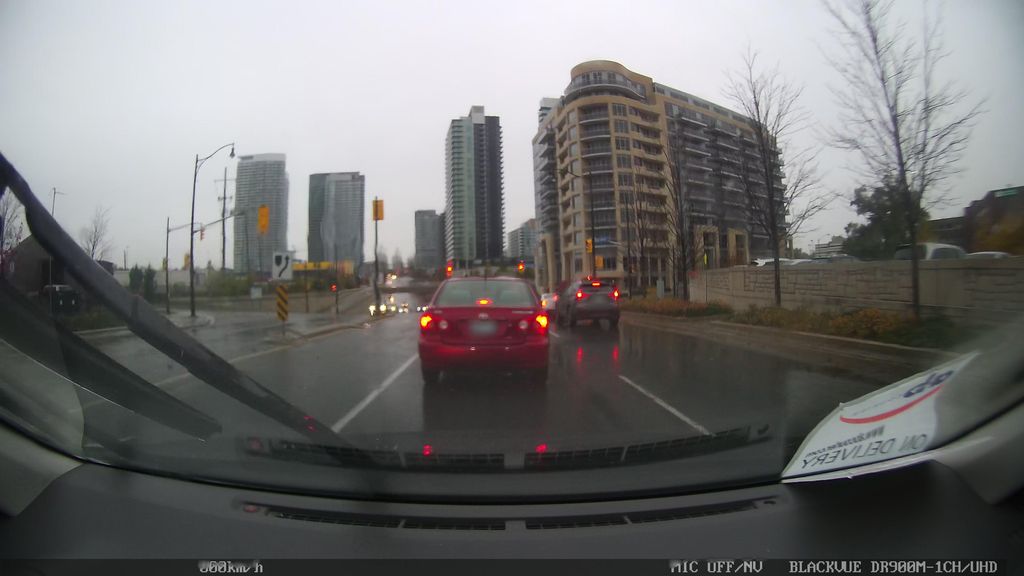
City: toronto